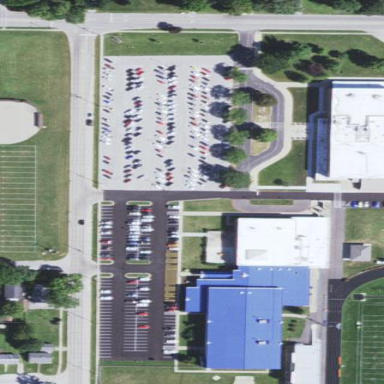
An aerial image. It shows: Fitness center building.